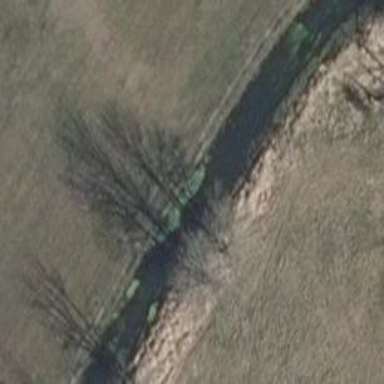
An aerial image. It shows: Row of trees in natural setting.